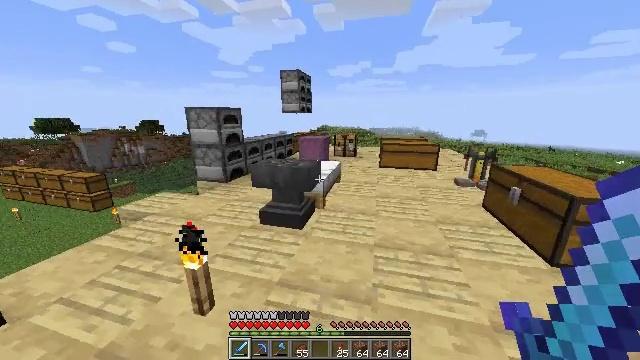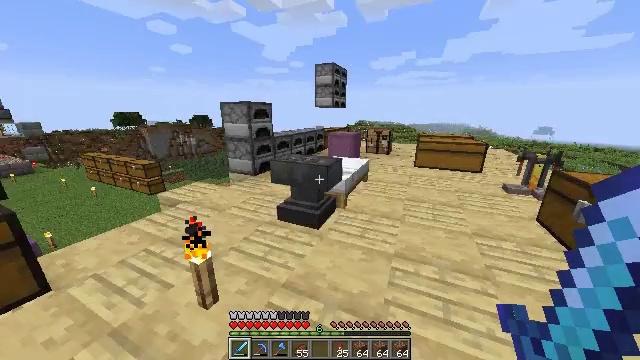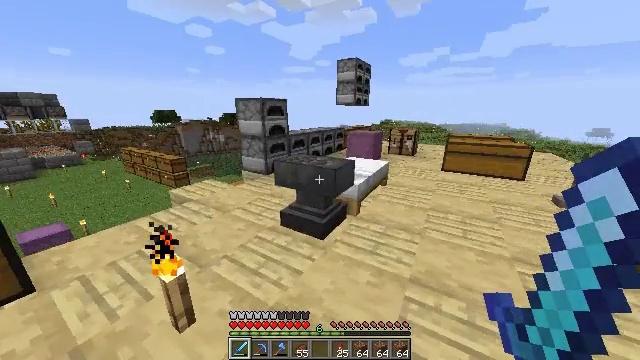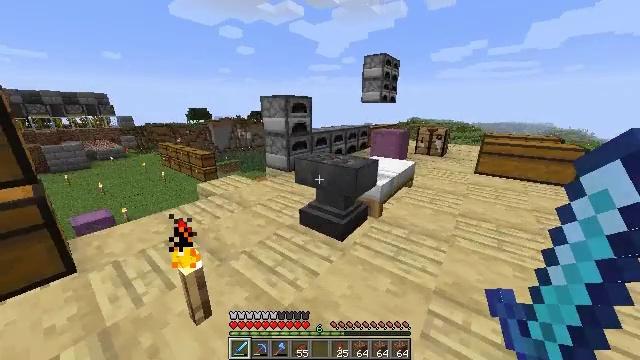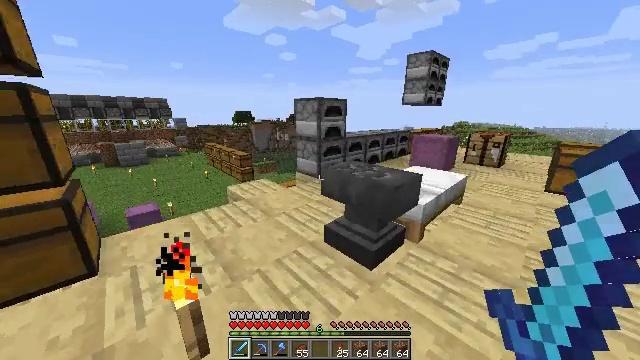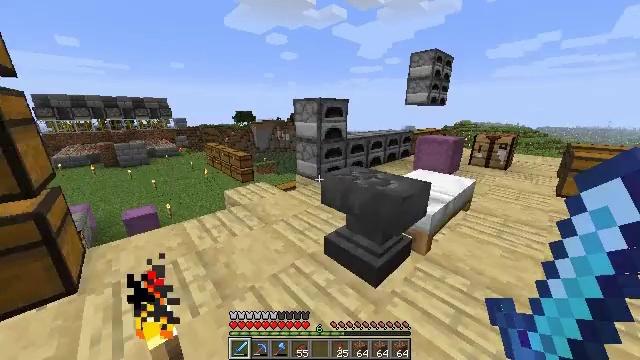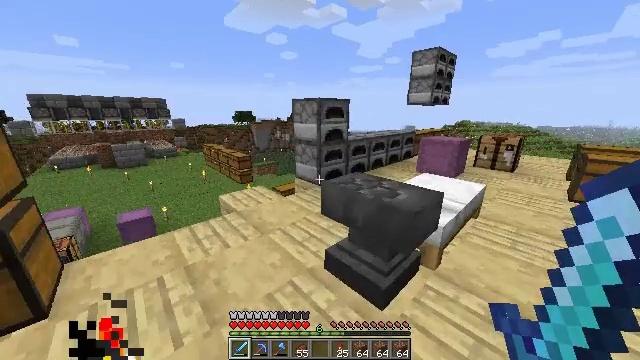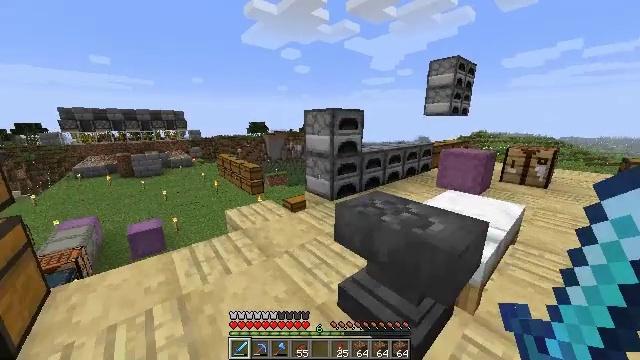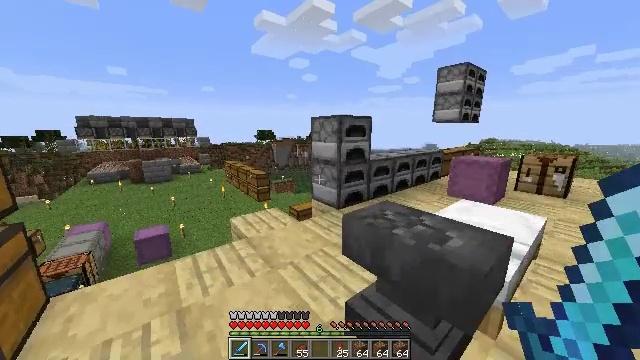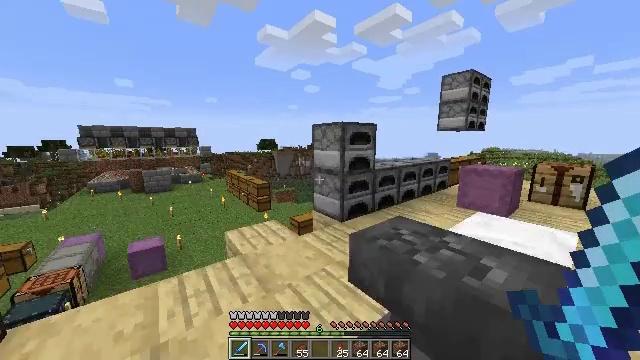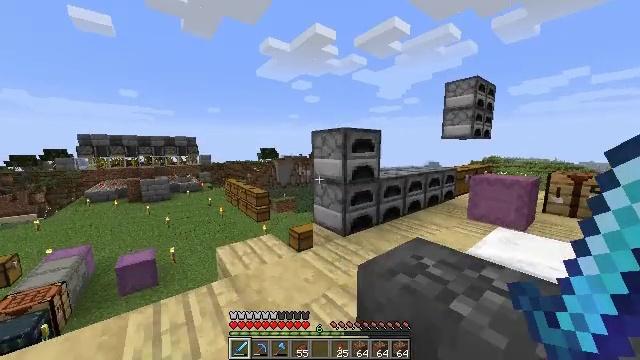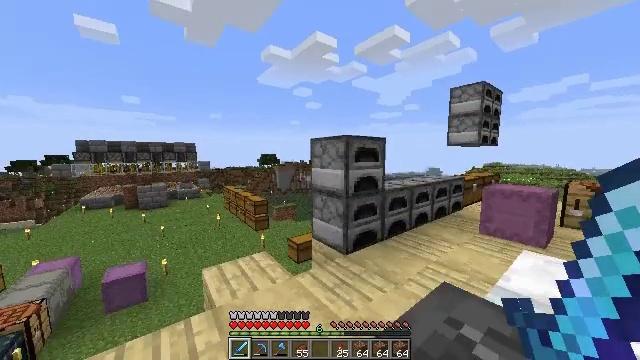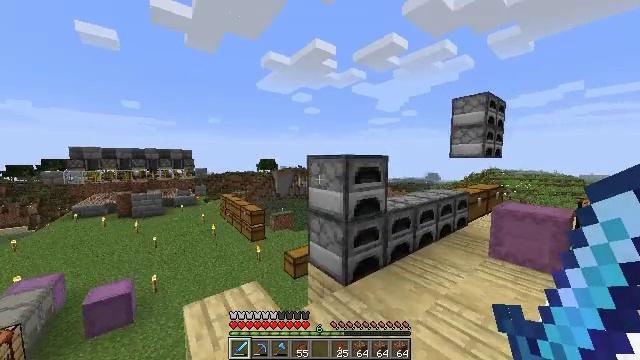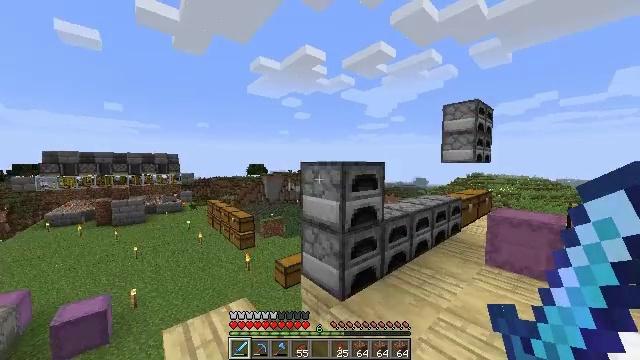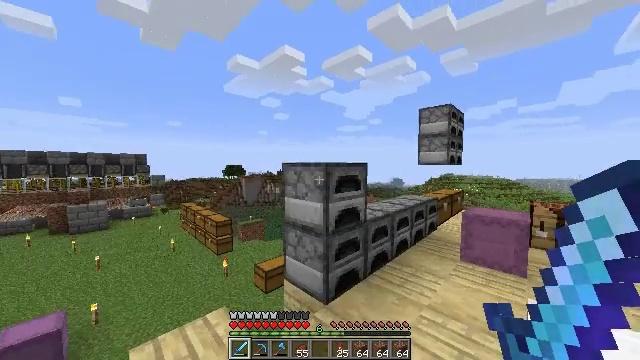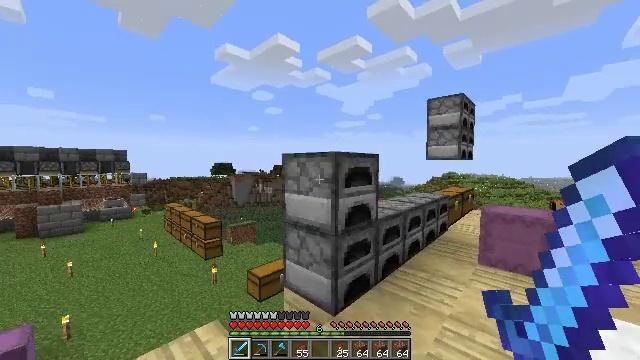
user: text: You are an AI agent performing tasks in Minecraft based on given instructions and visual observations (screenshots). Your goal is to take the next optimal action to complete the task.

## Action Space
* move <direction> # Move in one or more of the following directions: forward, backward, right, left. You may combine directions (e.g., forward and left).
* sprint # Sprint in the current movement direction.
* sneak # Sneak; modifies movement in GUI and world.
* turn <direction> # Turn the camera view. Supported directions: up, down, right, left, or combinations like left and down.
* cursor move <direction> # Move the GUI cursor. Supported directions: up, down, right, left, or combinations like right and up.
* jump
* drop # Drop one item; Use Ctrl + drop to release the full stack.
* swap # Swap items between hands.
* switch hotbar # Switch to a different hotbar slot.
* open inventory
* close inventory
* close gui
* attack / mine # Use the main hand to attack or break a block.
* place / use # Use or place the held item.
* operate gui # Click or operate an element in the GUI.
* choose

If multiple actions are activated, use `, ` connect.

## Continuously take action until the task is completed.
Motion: motion action
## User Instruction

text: Smash the furnace to retrieve it.
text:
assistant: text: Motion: move forward, sprint, turn left and down
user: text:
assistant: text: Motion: move forward, sprint, turn left
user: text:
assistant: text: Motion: move forward, sprint, turn left
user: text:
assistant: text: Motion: move forward, sprint, turn left
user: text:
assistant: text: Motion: move forward, sprint
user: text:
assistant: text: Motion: move forward, sprint
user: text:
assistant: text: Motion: move forward, sprint, turn left and up
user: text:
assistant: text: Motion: move forward, sprint, turn left and up
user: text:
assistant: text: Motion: move forward, sprint, turn up
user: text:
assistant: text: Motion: move forward, sprint, turn up
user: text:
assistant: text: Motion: move forward, sprint, turn up
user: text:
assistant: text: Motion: move forward, sprint, turn up
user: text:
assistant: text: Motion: move forward, sprint, turn right and up
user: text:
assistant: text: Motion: move forward, sprint, turn right
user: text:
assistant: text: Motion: move forward, sprint, turn right, use / place
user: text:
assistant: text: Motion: move forward, sprint, use / place
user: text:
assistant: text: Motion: sprint, use / place
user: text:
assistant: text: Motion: no_op
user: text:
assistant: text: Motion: no_op
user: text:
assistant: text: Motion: open gui
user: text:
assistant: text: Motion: cursor move right
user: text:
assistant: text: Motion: no_op
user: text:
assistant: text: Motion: no_op
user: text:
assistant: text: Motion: no_op
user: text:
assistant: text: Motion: no_op
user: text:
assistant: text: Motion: no_op
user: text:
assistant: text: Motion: close gui
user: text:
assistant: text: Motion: no_op
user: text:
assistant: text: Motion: turn right
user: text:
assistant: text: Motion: turn right and down, switch to hotbar 2